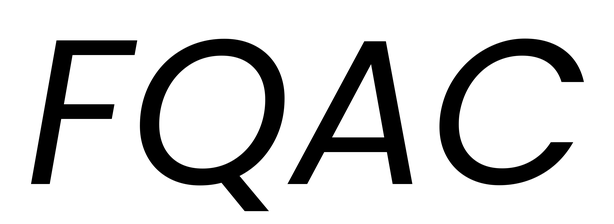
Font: Poppins-Italic